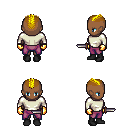
a pixel art fantasy rpg character, female body template, human, dark skin, white long-sleeve shirt, magenta pants, blonde short mohawk hairstyle, gold gloves, black shoes, dagger, four views (front, back, left, right), 2x2 character sprite sheet, small pixel art, hard edges, no anti-aliasing